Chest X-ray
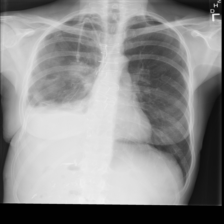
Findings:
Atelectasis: negative
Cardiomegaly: negative
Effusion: negative
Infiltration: negative
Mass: negative
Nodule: positive
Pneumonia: negative
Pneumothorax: positive
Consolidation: negative
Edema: negative
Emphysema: negative
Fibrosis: negative
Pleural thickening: negative
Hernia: negative